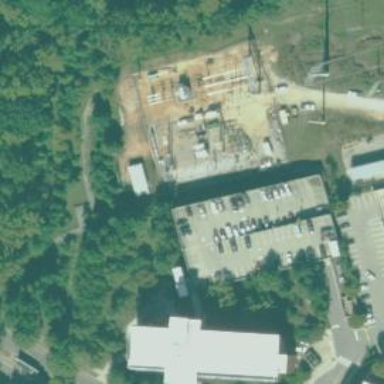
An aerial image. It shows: Distribution level power substation enclosed by fence.